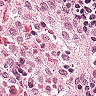
Metastatic tissue present: no